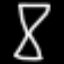
Label: hourglass